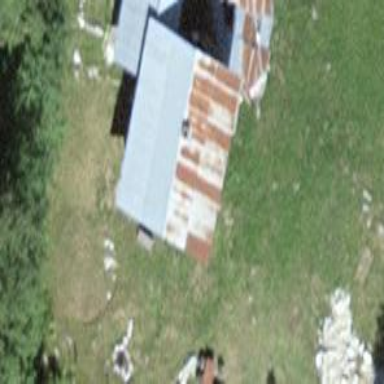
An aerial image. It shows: Cabin.